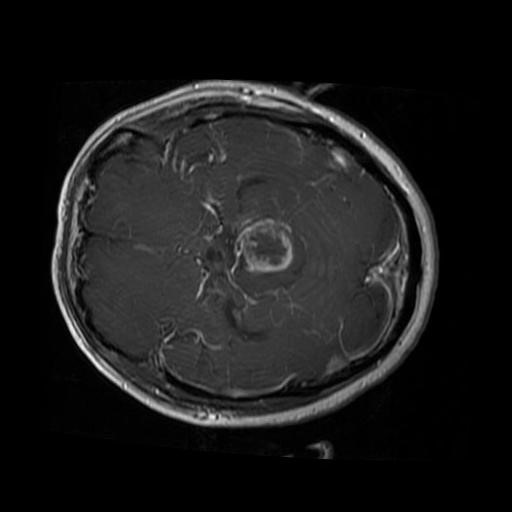
Label: brain_glioma